Interaction volume radius: 5 \u00c5
Interaction volume height: 20 \u00c5
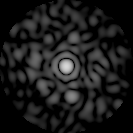
Disorder parameter: 0.8751